Aerial crown-view tile of a tropical tree (Barro Colorado Island, Panama), acquired 20250915:
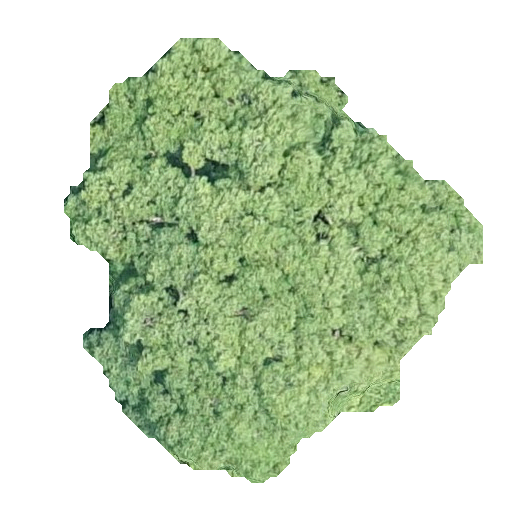
Species: Astronium graveolens
GBIF accepted scientific name: Astronium graveolens
Crown area: 172.735 m²